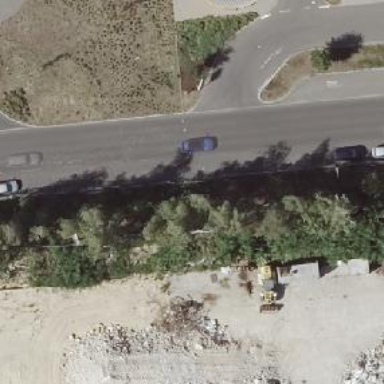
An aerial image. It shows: Asphalt road designated for service vehicles.